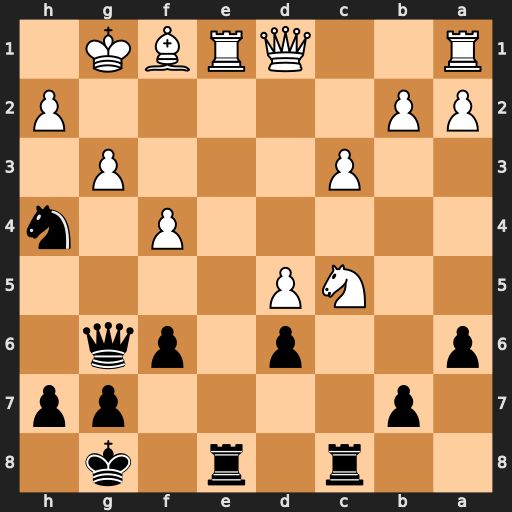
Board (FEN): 2r1r1k1/1p4pp/p2p1pq1/2NP4/5P1n/2P3P1/PP5P/R2QRBK1
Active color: b
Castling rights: -
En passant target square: -
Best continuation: Rxe1 Qxe1 Nf3+ Kf2 Nxe1